Brain MRI, t1w sequence, axial 2D slice.
Patient: age 51, sex F, weight 95 kg, height 1.95 m
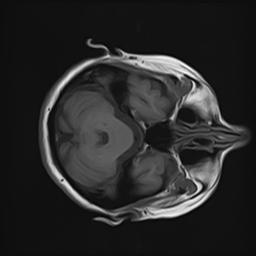